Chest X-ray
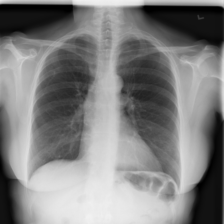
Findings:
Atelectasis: negative
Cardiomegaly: negative
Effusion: negative
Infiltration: positive
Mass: negative
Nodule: negative
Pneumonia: negative
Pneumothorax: negative
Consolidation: negative
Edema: negative
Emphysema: negative
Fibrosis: negative
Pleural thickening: negative
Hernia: negative